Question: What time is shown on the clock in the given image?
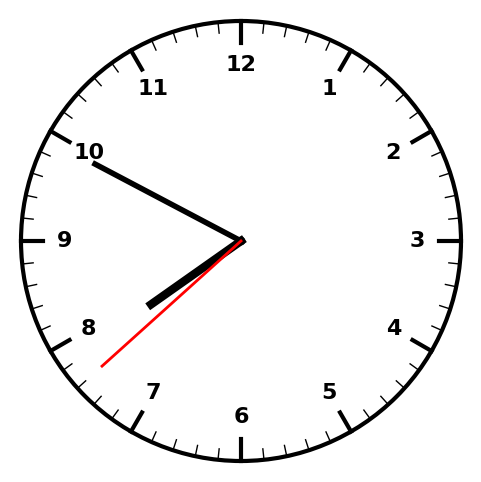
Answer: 07:49:38